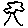
Label: tree